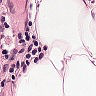
Metastatic tissue present: no